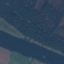
Label: River